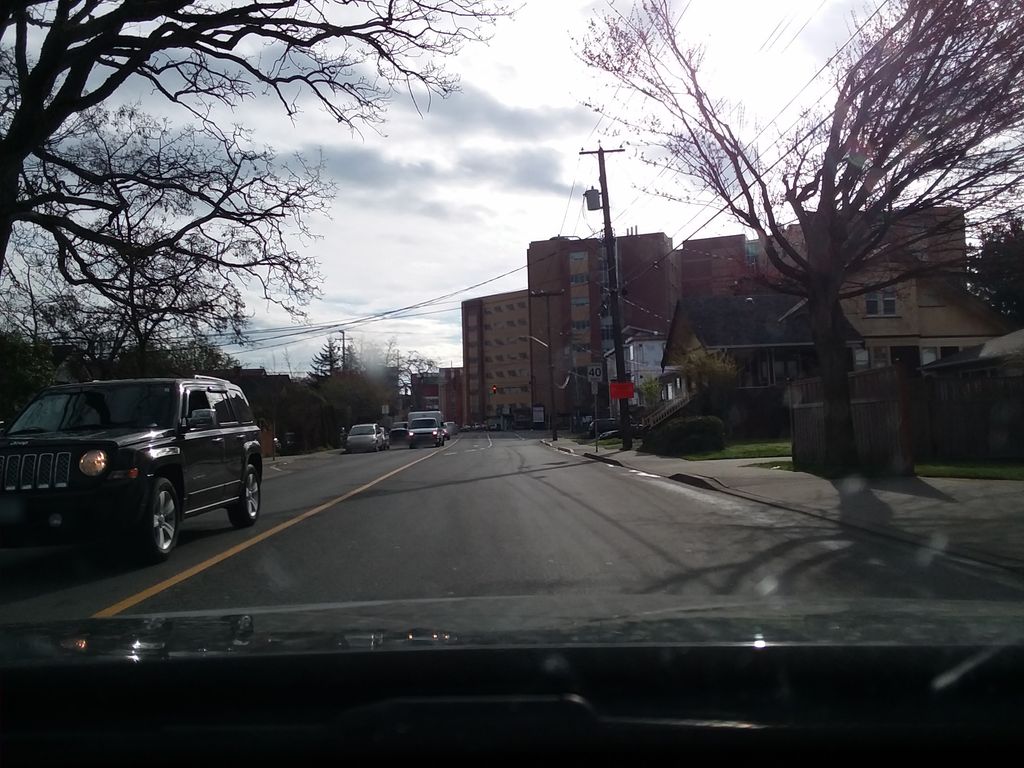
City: victoria